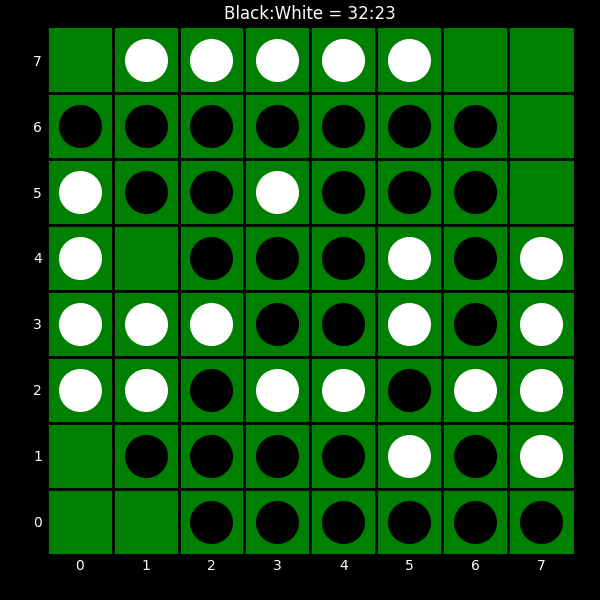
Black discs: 32
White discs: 23